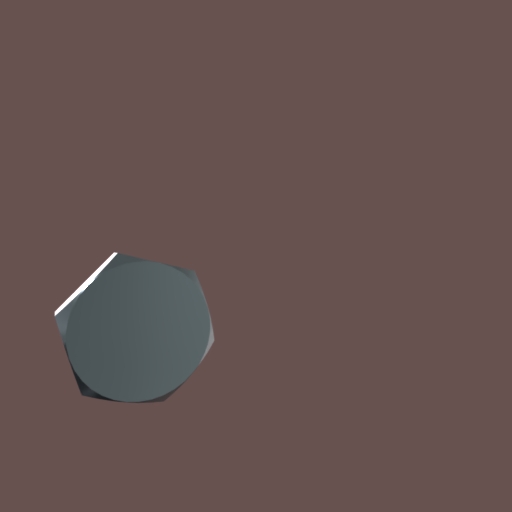
Label: bolt